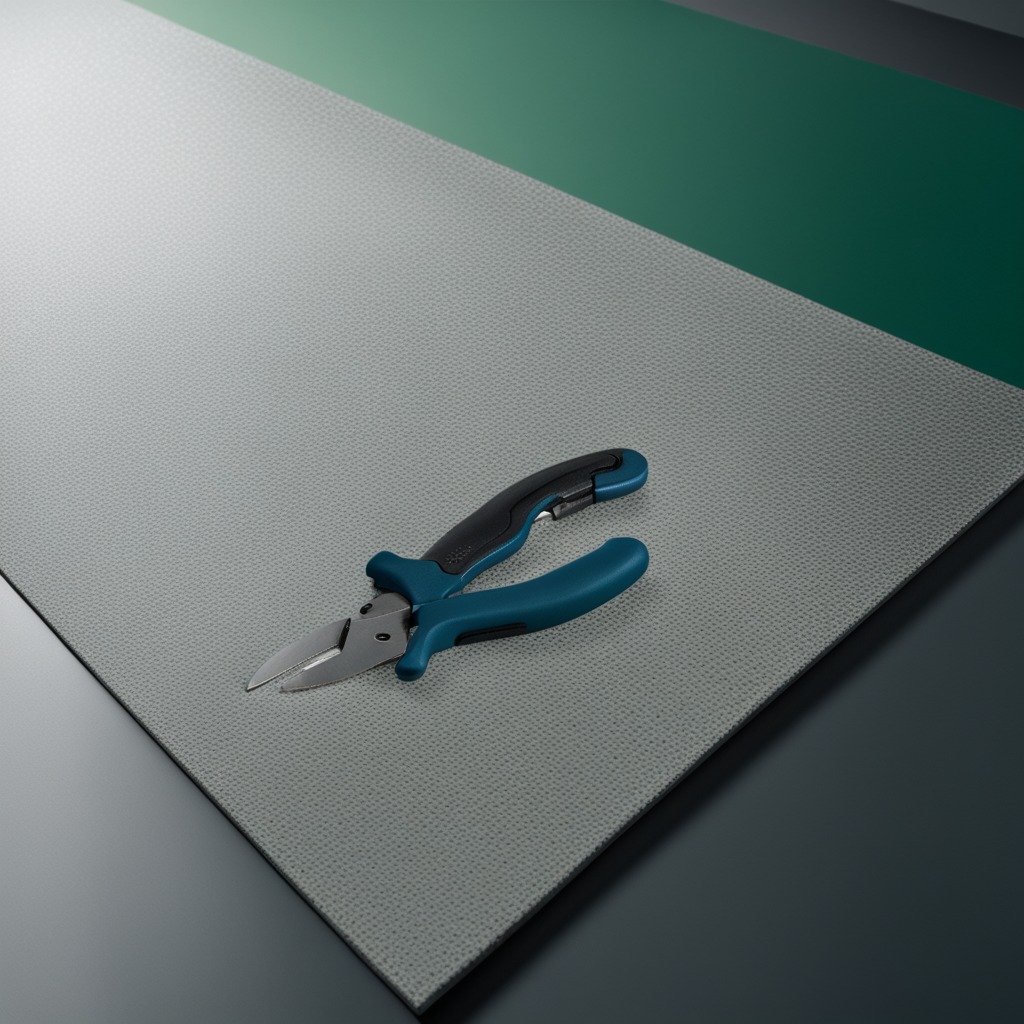
A plier lying on a clean granite tabletop covered with a green rubber mat inside a workshop under bright overhead lighting crisp shadows high clarity worn but beneath the mat